已知点 $F(1,0)$ 为椭圆 $\Gamma: \frac{x^2}{a^2} + \frac{y^2}{b^2} = 1\ (a > b > 0, a,b \in \mathbb{R})$ 的右焦点，椭圆 $\Gamma$ 的离心率为 $e = \frac{1}{2}$；

(1) 求椭圆 $\Gamma$ 的方程；

(2) 若点 $M$ 为椭圆 $\Gamma$ 上的一个动点，$C(-1,1)$，$M$ 不在直线 $CF$ 上，求 $\triangle MCF$ 面积的最大值，并指出 $\triangle MCF$ 面积最大时点 $M$ 的坐标；

(3) 若直线 $l: y = kx + m\ (k,m \in \mathbb{R})$ 与椭圆 $\Gamma$ 交于 $A$，$B$ 两点，记直线 $OA,OB$ 的斜率为 $k_1,k_2$，且 $k_1k_2 = -\frac{3}{4}$，问 $\triangle AOB$ 的面积是否为定值？如果是，求出该定值；如果不是，请说明理由。
【解答】
【答案】(1) $\dfrac{x^2}{4}+\dfrac{y^2}{3}=1$\\
(2) $\dfrac{5}{2}$，点$M$的坐标为$\left(-1,-\dfrac{3}{2}\right)$\\
(3) $\sqrt{3}$

\vspace{6pt}
【解析】(1) 由题意得
\[
\begin{cases}
c=1\\
e=\dfrac{c}{a}=\dfrac{1}{2}\\
a^2=b^2+c^2
\end{cases},\quad
\text{解得}
\begin{cases}
a=2\\
b=\sqrt{3}
\end{cases},
\]
故椭圆$\Gamma$的标准方程为$\dfrac{x^2}{4}+\dfrac{y^2}{3}=1$.

\vspace{6pt}
(2) 点$F(1,0)$和$C(-1,1)$知$|CF|=\sqrt{(1+1)^2+(0-1)^2}=\sqrt{5}$，\\
直线$CF$的斜率为$\dfrac{1-0}{-1-1}=-\dfrac{1}{2}$，则方程为：$y=-\dfrac{1}{2}(x-1)$，即$x+2y-1=0$，\\
设与直线$CF$平行的直线方程为$x+2y+m=0$，\\
当此直线与椭圆相切时，与$CF$距离比较远的直线与椭圆的切点为$M$，\\
此时$\triangle MCF$的面积取得最大值.

\vspace{6pt}
将$x+2y+m=0$代入椭圆方程$\dfrac{x^2}{4}+\dfrac{y^2}{3}=1$，\\
消去$x$整理得$16y^2+12my+3m^2-12=0$，\\
则$\Delta=144m^2-4\times16(3m^2-12)=0$，解得$m=-4$或$4$.

\vspace{6pt}
所以直线方程为$x+2y-4=0$或$x+2y+4=0$，\\
与$CF$距离比较远的直线方程是$x+2y+4=0$，\\
两平行线之间的距离$d=\dfrac{|4+1|}{\sqrt{1^2+2^2}}=\sqrt{5}$，\\
又$|CF|=\sqrt{5}$，所以$\triangle MCF$的面积的最大值是$\dfrac{1}{2}\times\sqrt{5}\times\sqrt{5}=\dfrac{5}{2}$.

\vspace{6pt}
方程$16y^2+48y+36=0$即$4y^2+12y+9=0$，解得$y=-\dfrac{3}{2}$，即$M$的纵坐标为$-\dfrac{3}{2}$，\\
将$y=-\dfrac{3}{2}$代入直线$x+2y+4=0$得$x=-1$，所以$M$的坐标为$\left(-1,-\dfrac{3}{2}\right)$，\\
所以$\triangle MCF$面积的最大值为$\dfrac{5}{2}$，此时点$M$的坐标为$\left(-1,-\dfrac{3}{2}\right)$.

\vspace{6pt}
(3) 设$A(x_1,y_1)$，$B(x_2,y_2)$，联立直线$y=kx+m$和$\dfrac{x^2}{4}+\dfrac{y^2}{3}=1$，\\

可得$(3+4k^2)x^2+8kmx+4m^2-12=0$，\\
可得$x_1+x_2=-\dfrac{8km}{3+4k^2}$，$x_1x_2=\dfrac{4m^2-12}{3+4k^2}$，\\
$y_1y_2=(kx_1+m)(kx_2+m)=k^2x_1x_2+mk(x_1+x_2)+m^2$\\
$=k^2\times\dfrac{4m^2-12}{3+4k^2}-mk\times\dfrac{8km}{3+4k^2}+m^2=\dfrac{3m^2-12k^2}{3+4k^2}$，\\
由$k_1\cdot k_2=\dfrac{y_1y_2}{x_1x_2}=\dfrac{\dfrac{3m^2-12k^2}{3+4k^2}}{\dfrac{4m^2-12}{3+4k^2}}=\dfrac{3m^2-12k^2}{4m^2-12}=-\dfrac{3}{4}$可得$m^2=2k^2+\dfrac{3}{2}$，\\
由弦长公式可得$|AB|=\sqrt{1+k^2}\cdot|x_1-x_2|=\sqrt{1+k^2}\cdot\sqrt{(x_1+x_2)^2-4x_1x_2}$\\
$=\sqrt{1+k^2}\cdot\sqrt{\left(\dfrac{-8km}{3+4k^2}\right)^2-4\left(\dfrac{4m^2-12}{3+4k^2}\right)}=\dfrac{\sqrt{1+k^2}}{3+4k^2}\cdot\sqrt{64k^2m^2-16(m^2-3)(4k^2+3)}$\\
$=\dfrac{2\sqrt{6}\sqrt{1+k^2}}{\sqrt{4k^2+3}}$，而点$O(0,0)$到直线$l$的距离为$d=\dfrac{|m|}{\sqrt{k^2+1}}=\dfrac{\sqrt{\dfrac{3}{2}+2k^2}}{\sqrt{k^2+1}}$，\\
所以$S_{\triangle OAB}=\dfrac{1}{2}d\times|AB|=\dfrac{1}{2}\times\dfrac{\sqrt{\dfrac{3}{2}+2k^2}}{\sqrt{k^2+1}}\times\dfrac{2\sqrt{6}\sqrt{1+k^2}}{\sqrt{4k^2+3}}=\sqrt{3}$，\\
综上可知，$\triangle AOB$的面积为定值$\sqrt{3}$.
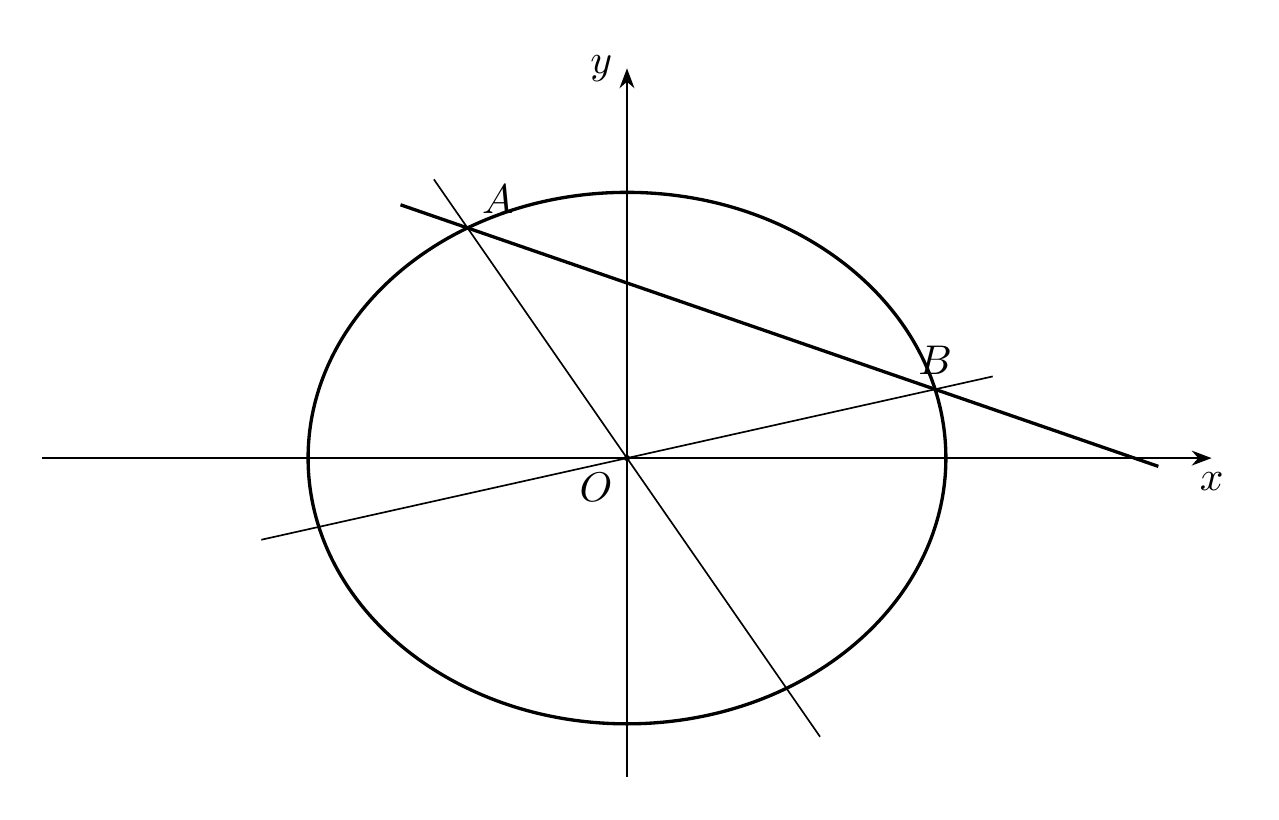